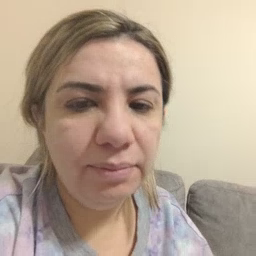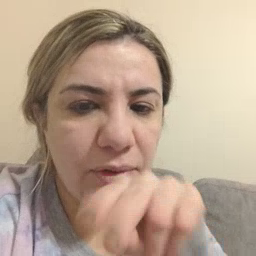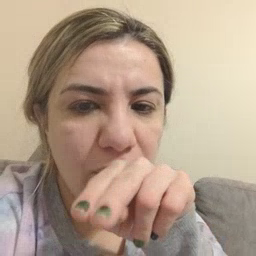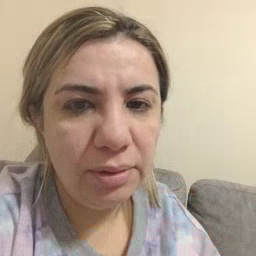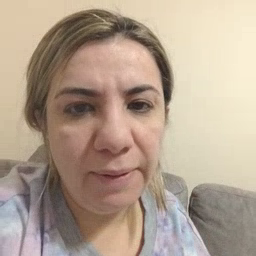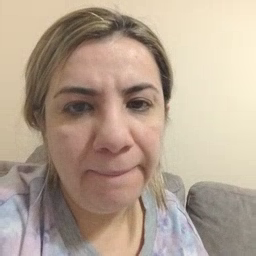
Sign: tongue